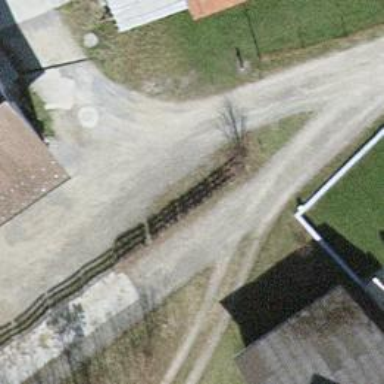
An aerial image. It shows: Alley classified as service road.